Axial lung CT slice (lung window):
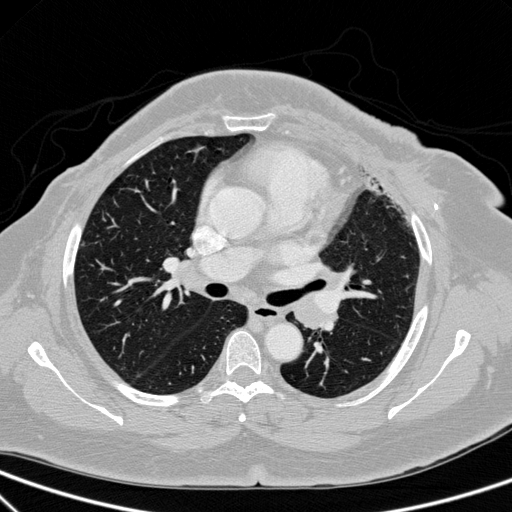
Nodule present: no